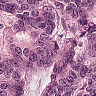
Metastatic tissue present: yes